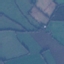
Land use / land cover: Pasture